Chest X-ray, PA view. Patient: 48 years old, sex M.
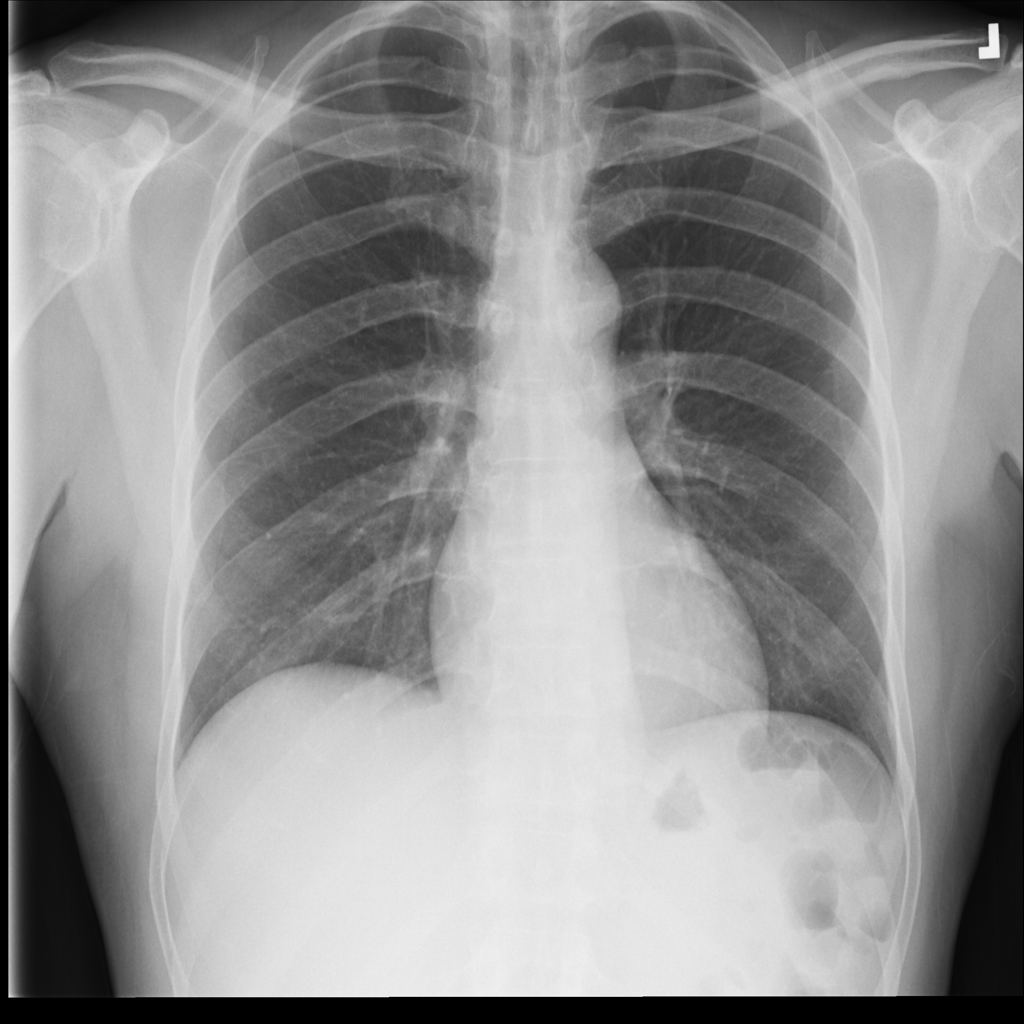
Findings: No Finding